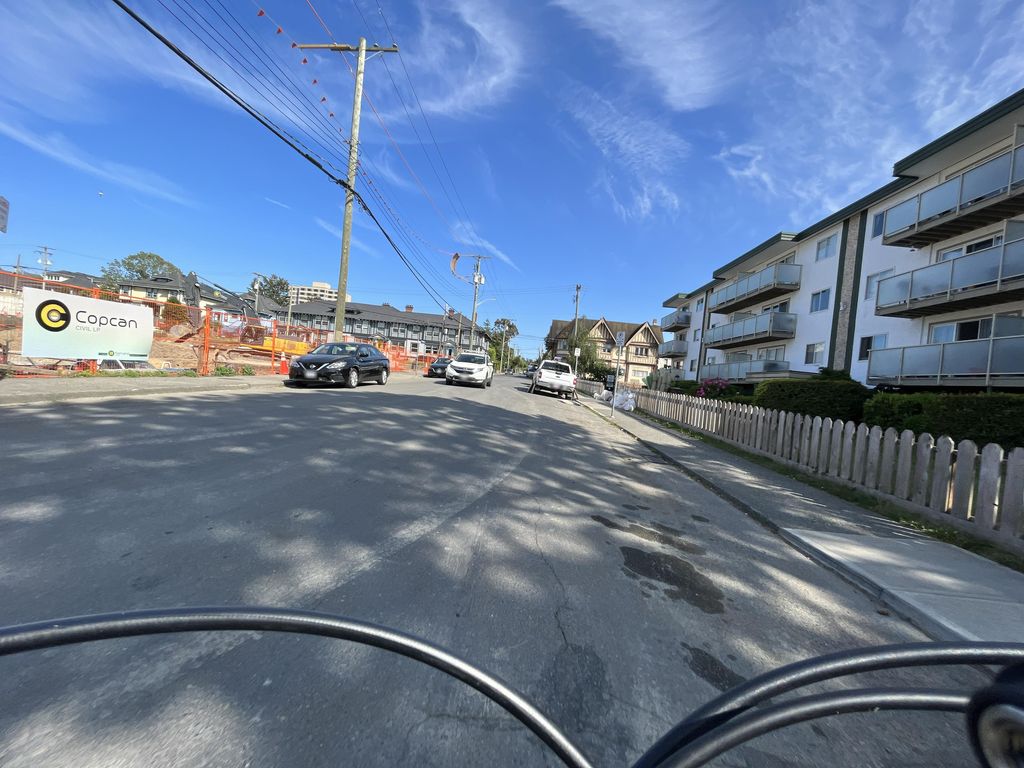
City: victoria